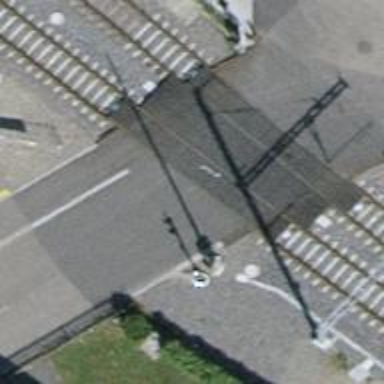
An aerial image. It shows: Level crossing with double half barrier.